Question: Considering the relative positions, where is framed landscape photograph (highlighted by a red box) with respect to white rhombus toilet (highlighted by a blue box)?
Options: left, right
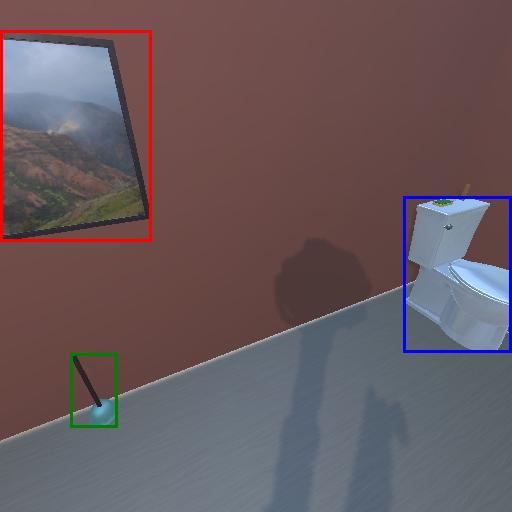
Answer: left